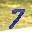
Label: 7